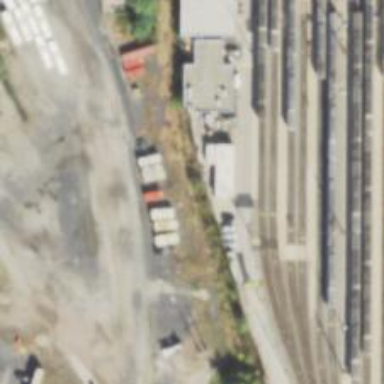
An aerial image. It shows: Unused railway yard.